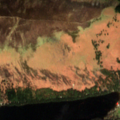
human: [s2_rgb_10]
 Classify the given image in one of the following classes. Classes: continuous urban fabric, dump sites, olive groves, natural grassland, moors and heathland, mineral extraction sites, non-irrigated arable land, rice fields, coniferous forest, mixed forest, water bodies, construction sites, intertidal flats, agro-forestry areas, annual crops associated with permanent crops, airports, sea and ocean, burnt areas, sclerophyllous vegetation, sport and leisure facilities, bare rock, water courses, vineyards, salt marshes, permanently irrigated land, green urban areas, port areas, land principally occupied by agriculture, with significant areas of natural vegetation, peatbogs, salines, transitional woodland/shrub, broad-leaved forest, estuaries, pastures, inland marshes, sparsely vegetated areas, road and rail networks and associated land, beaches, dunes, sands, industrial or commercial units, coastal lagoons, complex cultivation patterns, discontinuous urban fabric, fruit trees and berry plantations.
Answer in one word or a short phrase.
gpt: broad-leaved forest, coniferous forest, mixed forest, moors and heathland, transitional woodland/shrub, water bodies